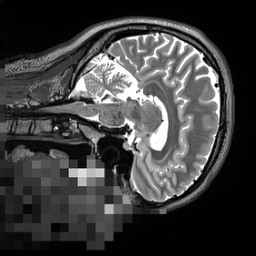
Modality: T2w
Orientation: sagittal
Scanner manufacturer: siemens
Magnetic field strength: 3 T
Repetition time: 3.2 s
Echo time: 0.564 s